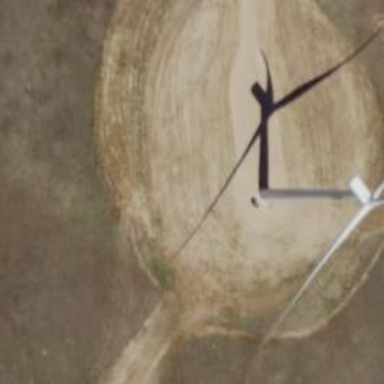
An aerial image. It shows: Wind generator powered by horizontal-axis wind turbine.